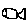
Label: fish